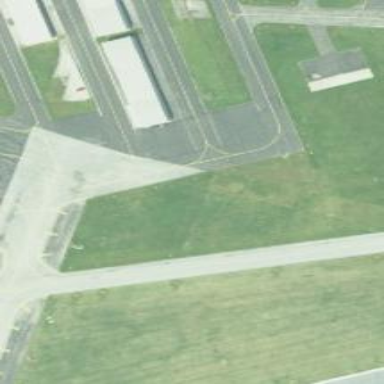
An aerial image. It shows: View of taxiway at the airport.